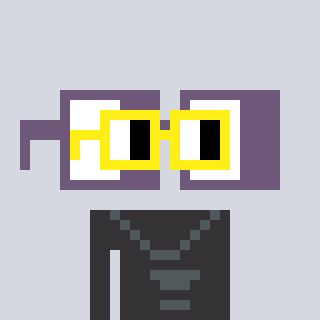
a pixel art character with square yellow glasses, a glasses-shaped head and a grayscale-colored body on a cool background